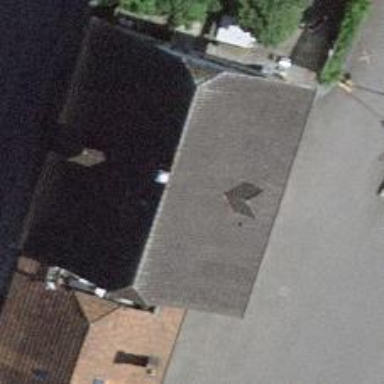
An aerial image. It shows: Pub.